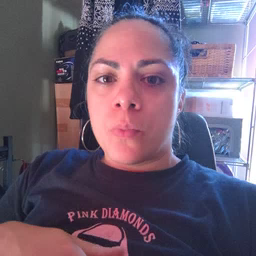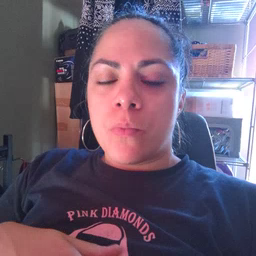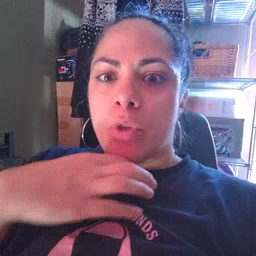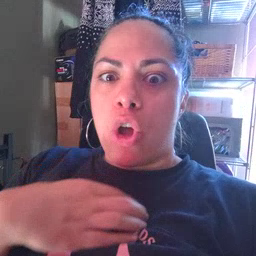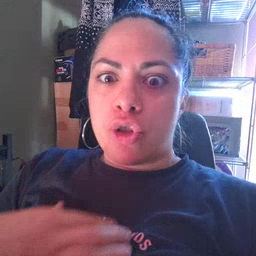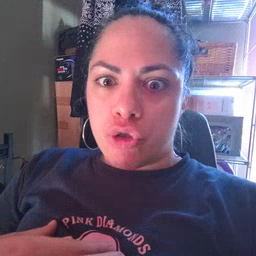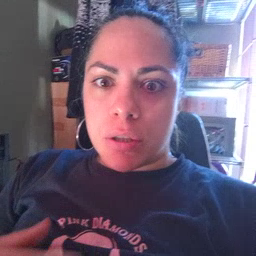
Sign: hungry